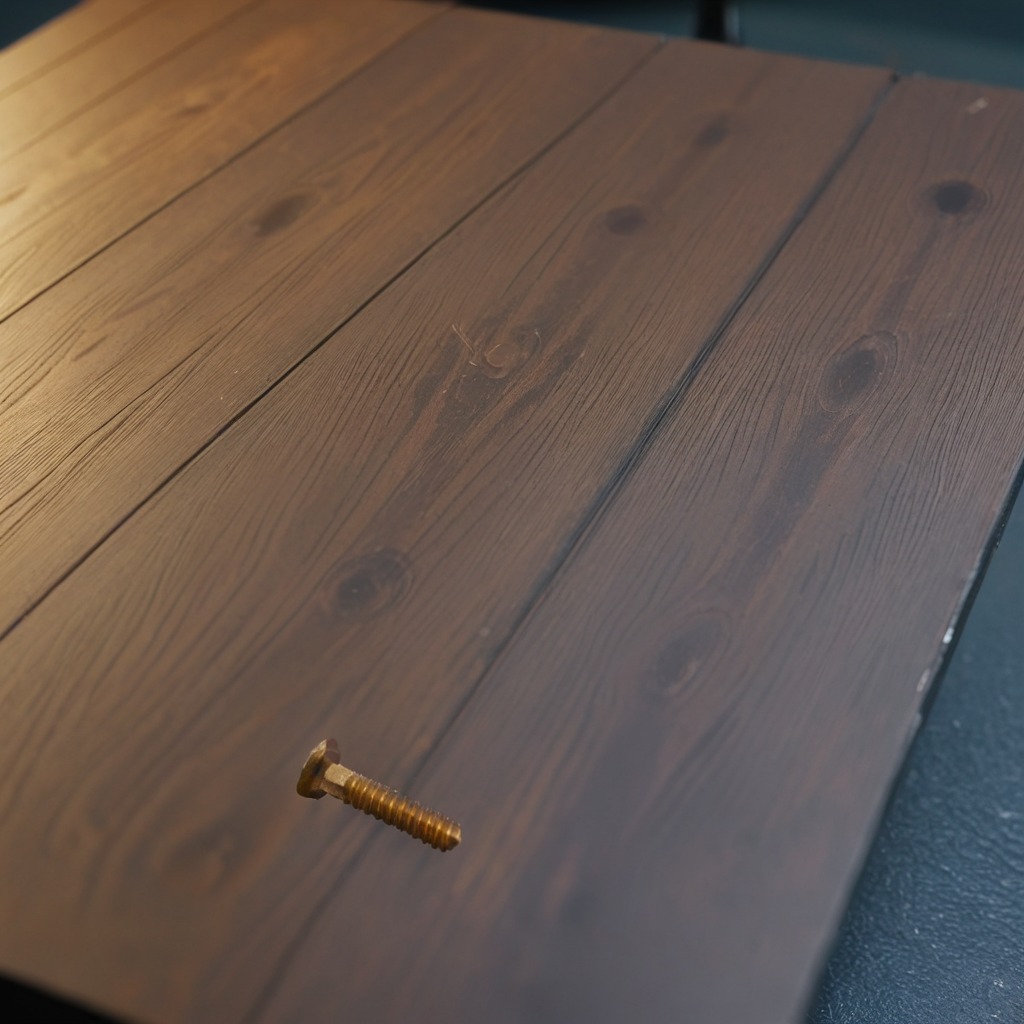
A metal screw is lying on the old table.